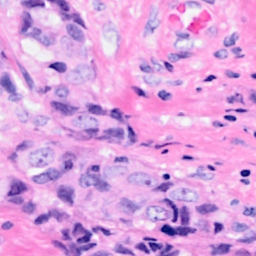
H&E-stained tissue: Breast